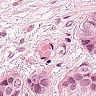
Metastatic tissue present: yes